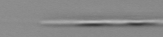
Label: pennate_Pseudo-nitzschia